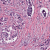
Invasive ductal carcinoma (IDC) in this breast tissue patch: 1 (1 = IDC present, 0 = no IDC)